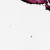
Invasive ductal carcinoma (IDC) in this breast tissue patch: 0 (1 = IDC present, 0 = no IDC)